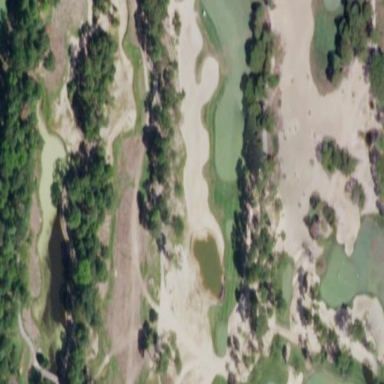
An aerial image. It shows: Bunker on golf course.